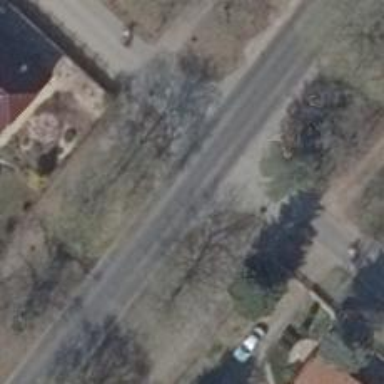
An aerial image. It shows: Tertiary road with asphalt surface. It has separate sidewalks on both sides.